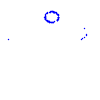
Particle: proton